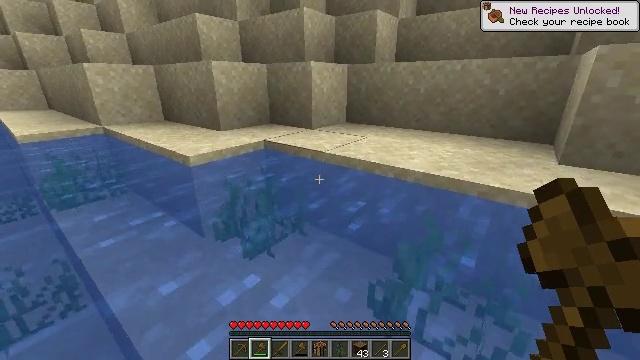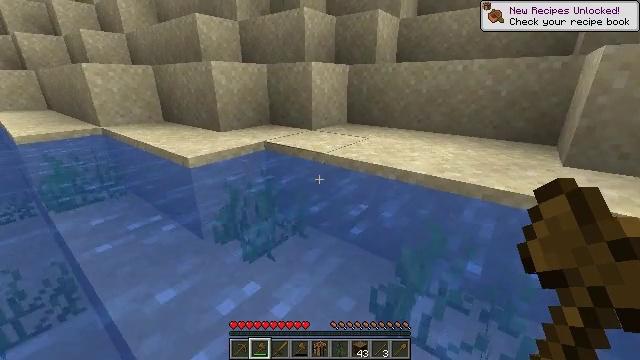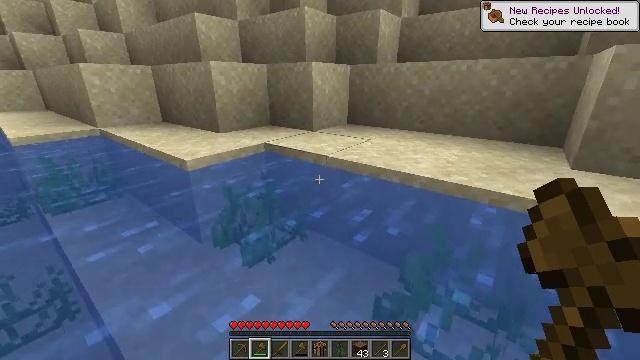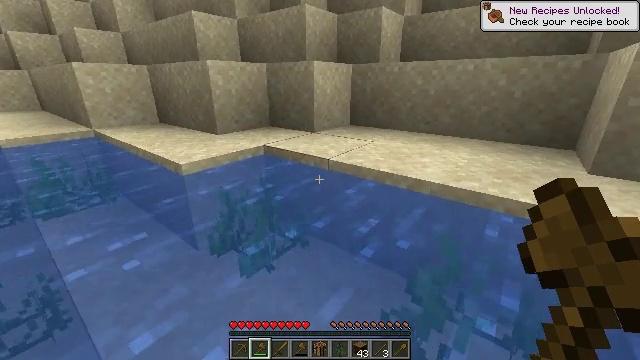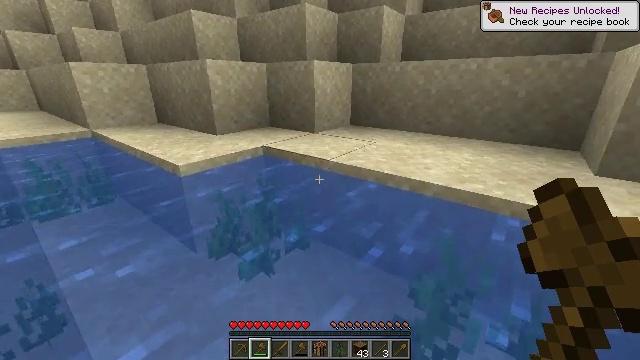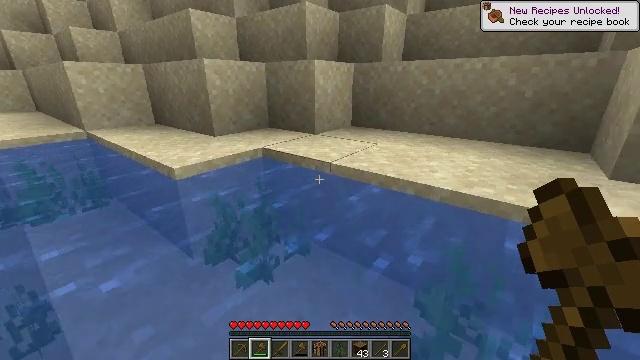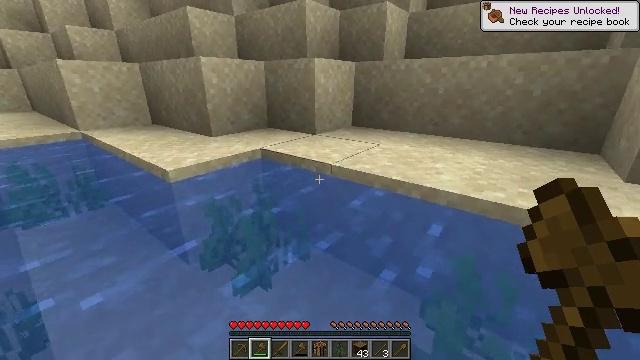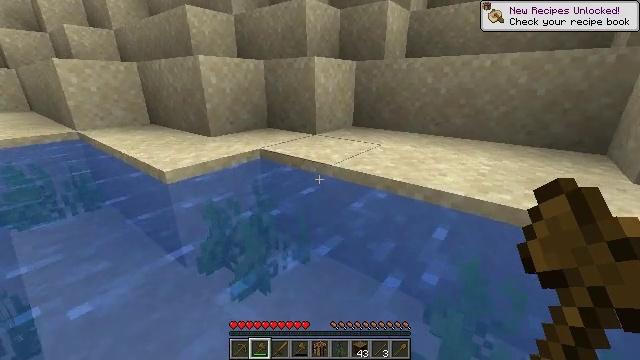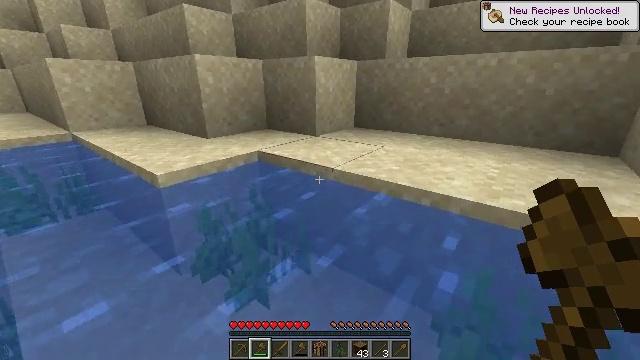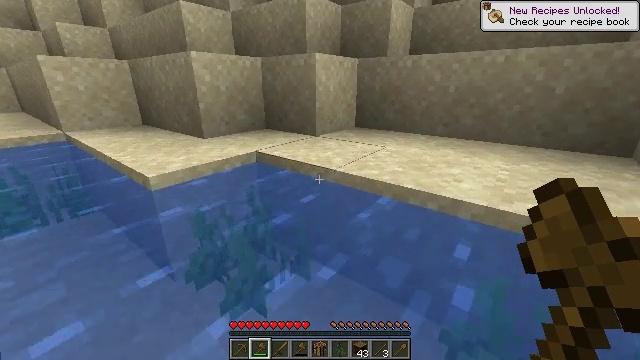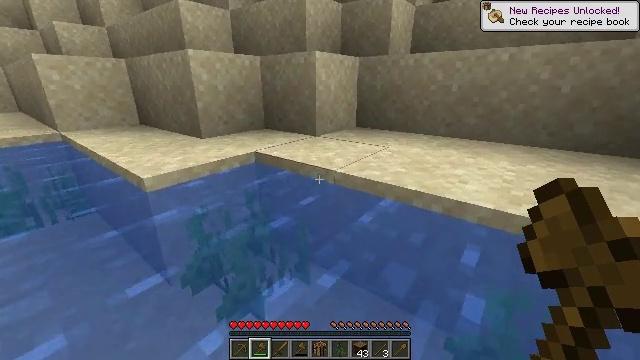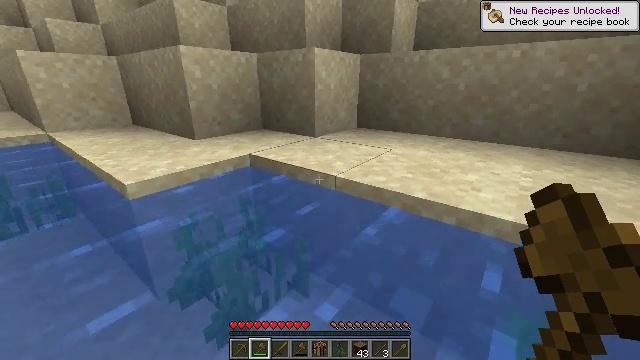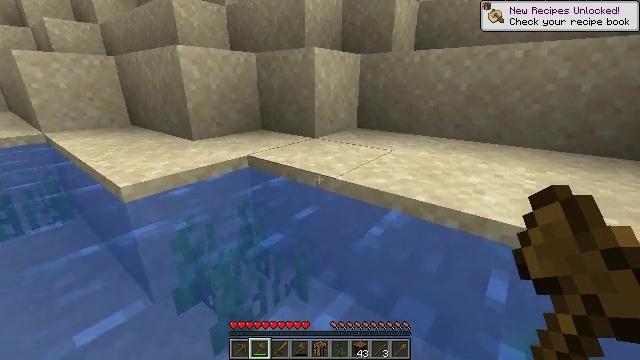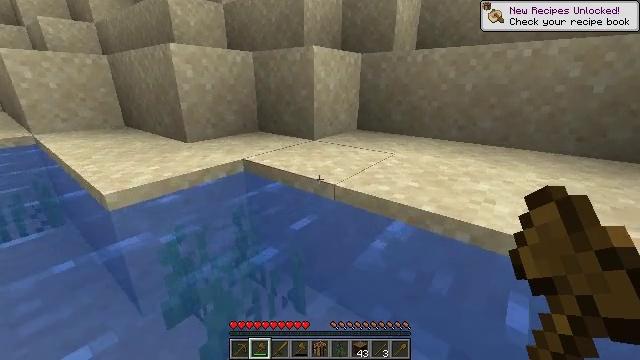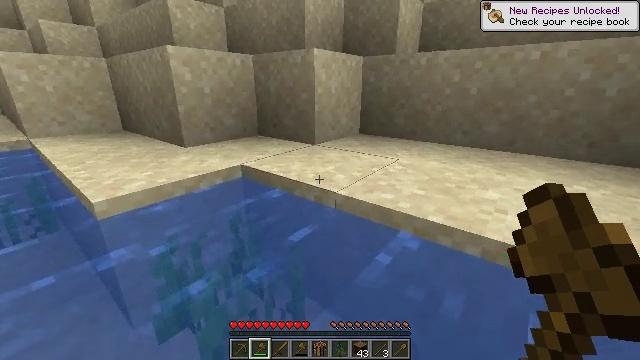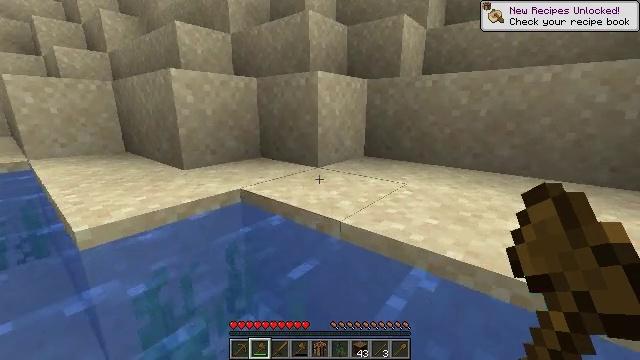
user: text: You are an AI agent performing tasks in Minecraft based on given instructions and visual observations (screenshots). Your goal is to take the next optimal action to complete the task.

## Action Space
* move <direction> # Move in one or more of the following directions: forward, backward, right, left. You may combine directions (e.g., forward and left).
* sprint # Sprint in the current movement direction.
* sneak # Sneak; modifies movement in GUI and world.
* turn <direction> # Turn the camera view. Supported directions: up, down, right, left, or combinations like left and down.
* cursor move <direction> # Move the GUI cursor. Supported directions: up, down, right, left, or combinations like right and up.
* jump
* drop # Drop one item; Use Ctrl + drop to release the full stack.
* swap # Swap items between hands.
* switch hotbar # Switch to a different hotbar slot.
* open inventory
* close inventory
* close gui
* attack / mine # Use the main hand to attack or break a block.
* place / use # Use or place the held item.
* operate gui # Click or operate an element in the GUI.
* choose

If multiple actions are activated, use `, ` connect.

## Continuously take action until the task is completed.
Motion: motion action
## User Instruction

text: Collect sand to make glass.
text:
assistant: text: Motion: move forward
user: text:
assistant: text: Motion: move forward
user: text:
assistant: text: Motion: move forward
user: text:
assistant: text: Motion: move forward
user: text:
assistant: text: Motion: move forward
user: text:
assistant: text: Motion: move forward
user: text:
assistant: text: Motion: move forward
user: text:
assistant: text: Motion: move forward
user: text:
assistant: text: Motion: move forward
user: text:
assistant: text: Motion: move forward
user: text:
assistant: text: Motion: move forward
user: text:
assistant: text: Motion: move forward
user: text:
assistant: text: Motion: move forward
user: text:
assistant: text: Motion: move forward
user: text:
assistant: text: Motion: move forward, turn up
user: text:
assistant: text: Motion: move forward, turn left and up
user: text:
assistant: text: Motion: move forward, turn left and up
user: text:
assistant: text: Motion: move forward
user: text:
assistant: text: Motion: move forward
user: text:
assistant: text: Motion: move forward, jump
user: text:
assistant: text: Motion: move forward, jump
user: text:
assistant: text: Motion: move forward, jump
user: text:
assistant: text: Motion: move forward, jump
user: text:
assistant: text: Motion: move forward
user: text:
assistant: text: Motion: move forward
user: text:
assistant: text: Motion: move forward, jump
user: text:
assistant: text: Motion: move forward, jump
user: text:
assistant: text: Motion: move forward, jump
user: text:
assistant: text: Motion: move forward, turn down
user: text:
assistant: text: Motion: move forward, turn down